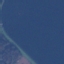
Land use / land cover class: SeaLake